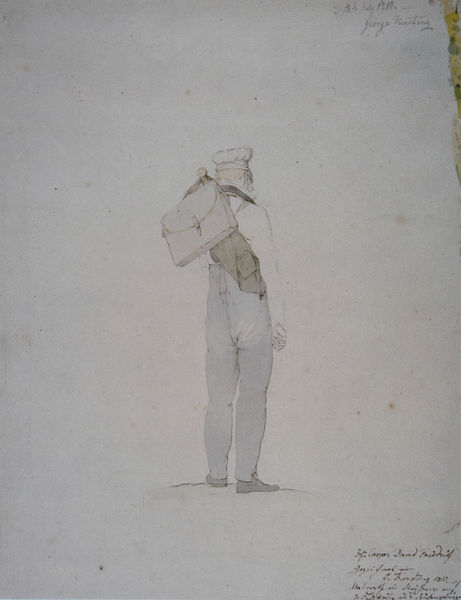
Titel: Caspar David Friedrich auf der Wanderung ins Riesengebirge
Künstler: Georg Friedrich Kersting
Standort: Berlin
Institution: Staatliche Museen zu Berlin, Preußischer Kulturbesitz
Schlagwörter: baum, blau, feder, hand, kopf, mann, schatten, weiß, aquarell, gelb, kirchner, ocker, ausschnitt, braun, grau, hell, hintergrund, hut, licht, orange, rücken, skizze, zeichnung, rot, haube, alt, hemd, hose, jacke, kappe, mütze, arm, mensch, stehen, tragen, herr, hände, signatur, einsam, gehen, boden, figur, stehend, blatt, schulter, schultern, traurig, sack, stock, beine, hellblau, kopfbedeckung, bein, füße, hintern, rückenansicht, schrift, papier, lehrer, schuhe, studie, gepäck, grafik, graphik, signiert, rand, arbeiter, friedrich, romantik, blue, hat, white, gray, grey, hair, old, painting, portrait, skirt, jeans, riemen, inschrift, looking, pink, print, allein, warten, weste, dünn, aqarell, abgewandt, abwenden, schuche, laviert, spitzweg, unterschrift, abschied, wandern, linie, rückseite, hinten, rückenfigur, steht, text, uniform, beschriftung, bäcker, koloriert, matrose, stand, bleistift, tasche, schuh, entwurf, stift, von hinten, flecken, rückansicht, biedermeier, männlich, sad, student, man, sky, reise, wanderer, leder, hill, abgewendet, mappe, boy, male, sash, suit, snow, aktentasche, auarell, blaue hose, blaumann, caspar david friedrich, cdf, drawing, geselle, grünn, hosenträger, isoliert, klappe, kommentar, käppi, latzhose, lehrertasche, ofohf, paper, pennäler, postkarte, ranzen, rucksack, schuhlranzen, schulranzen, schultasche, schüler, stoffhose, tornister, verschluß, wanderstab, wanderstock, color, cap, coat, sketch, walking, beard, old man, koch, umhängetasche, pen, writing, wanderung, handschrift, lavierung, person, neck, shoulder, notiz, handzeichnung, ink, inscription, notes, aquarelliert, watercolor, coloriert, ground, signature, back, dreaming, pants, shoe, shoes, study, watching, pencil, stockflecken, legs, cloth, farmer, einzeln, book, travel, canvas, paint, einer, work, script, carrying, train, trousers, pant, worker, strap, page, shirt, standing, hsoe, dream, guache, blonde, hohe taille, george, traveler, holding, clasp, bag, buckle, laborer, backpack, behind, guy, fortgehen, poem, mail, conductor, satchel, suspenders, overalls, wart, cook, away, package, white shirt, zenriert, pans, white hat, wary, back turned, shoose, drewing, void, briefcase, pouch, gary, messenger bag, postman, yellow hair, trowsers, pamts, enim, denim, colored penci, sachel